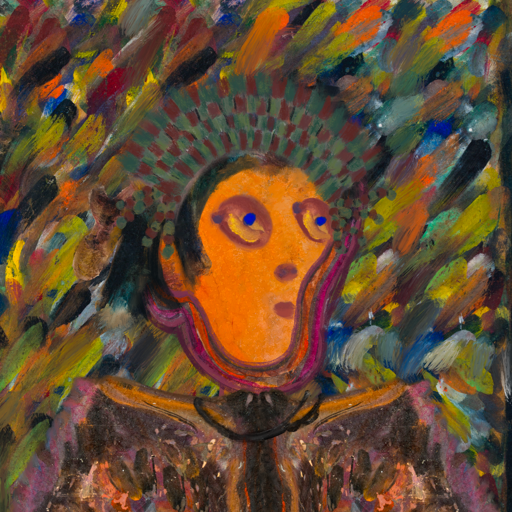
Background: An_Impression, Head And Neck Side: Hypocrite_w_Hair, Face Side: Mother_And_Son_Son, Bust: Gypsy_Queen, Hair Side: Pipe, Head Accessory: After_Raid_Crown, Second Necklace: Blank, Necklace: Orphan, Baby: Blank